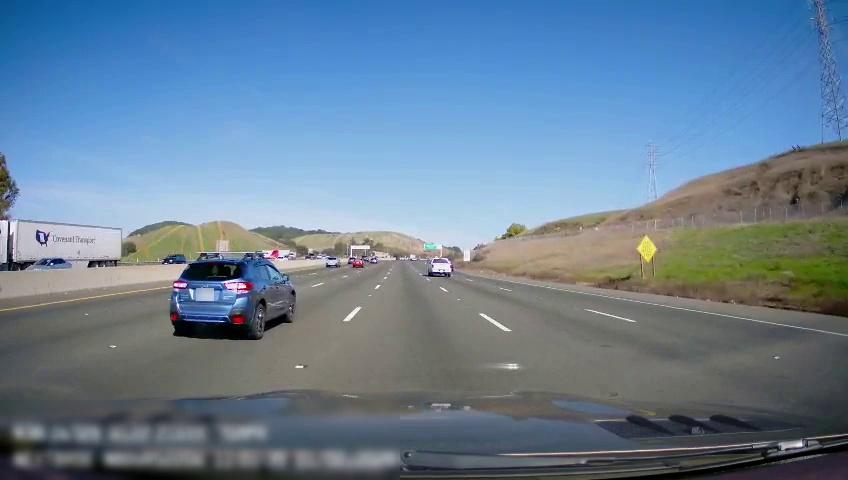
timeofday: Day
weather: Sunny
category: Drivable Space
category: Vehicles | Truck
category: Vehicles | Truck
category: Vehicles | Car
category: Vehicles | SUV
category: Vehicles | Truck
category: Vehicles | Car
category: Vehicles | Car
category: Vehicles | Car
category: Vehicles | SUV
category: Vehicles | Truck
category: Lanes | Alternate Lane
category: Lanes | Alternate Lane
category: Lanes | Alternate Lane
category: Lanes | Current Lane
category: Lanes | Current Lane
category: Lanes | Alternate Lane
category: Lanes | Alternate Lane
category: Traffic | Signs
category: Traffic | Signs
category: Traffic | Signs